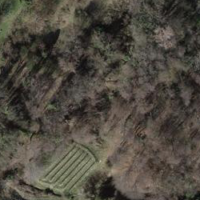
EUNIS habitat code: 41
Species observed at this site:
Cirsium vulgare